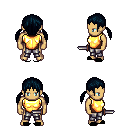
a pixel art fantasy rpg character, male body template, human, tanned skin, gold chest armor, metal pants, raven twin-tailed hairstyle, black slippers, dagger, four views (front, back, left, right), 2x2 character sprite sheet, small pixel art, hard edges, no anti-aliasing